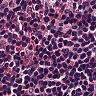
Metastatic tissue present: no